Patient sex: F
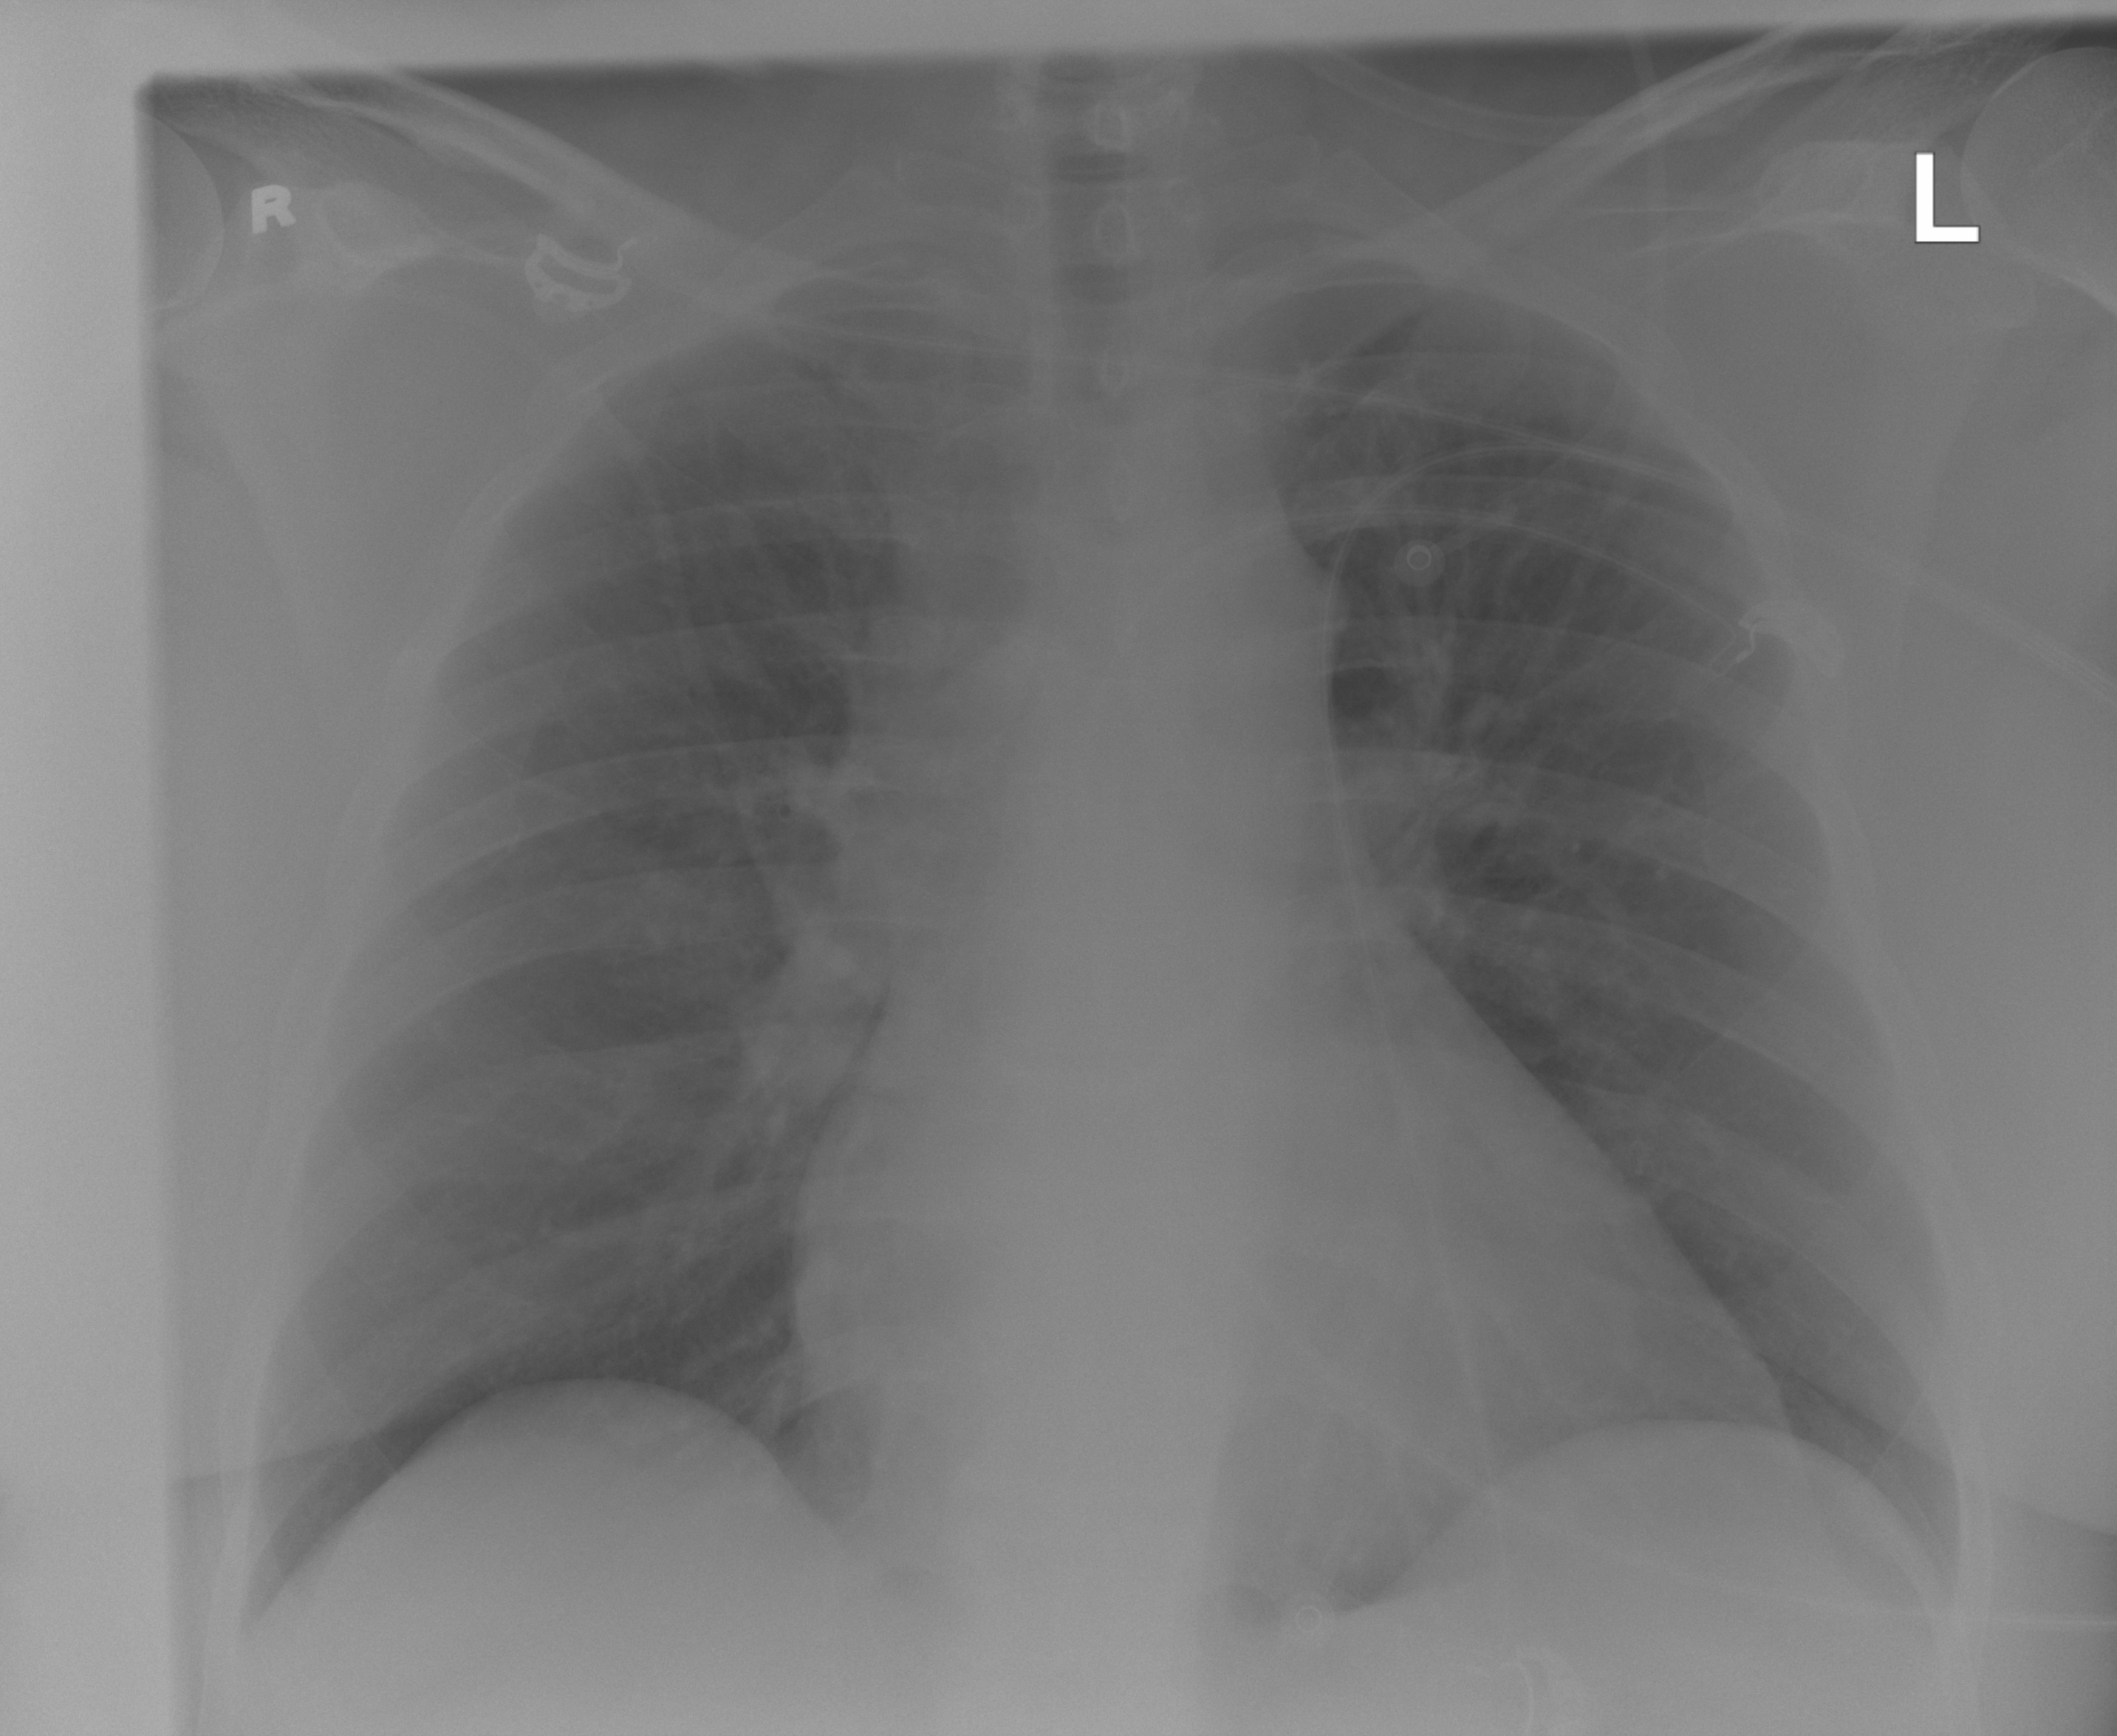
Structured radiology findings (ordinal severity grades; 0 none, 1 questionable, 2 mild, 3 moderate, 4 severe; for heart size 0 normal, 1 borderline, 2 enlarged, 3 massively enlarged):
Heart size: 1
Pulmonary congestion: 0
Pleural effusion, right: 0
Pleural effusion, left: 0
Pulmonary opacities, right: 2
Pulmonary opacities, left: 0
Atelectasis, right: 0
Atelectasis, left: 0